Question: I've written a custom method on an Angular resource in my application for activating a user. The API endpoint is '/users/activate' and an activation code must be PUTed to this endpoint. This is what my resource looks like:
'''
app.factory('User', ['$resource',
function($resource){
return $resource('http://api.site.dev/users/:id', {id: '@id'}, {
activate: {method:'PUT', params:{code: '@code'}, url: 'http://api.site.dev/users/activate'}
});
}]);
'''
and I'm using it in my controller like so:
'''
User.activate({code: $routeParams.code});
'''
As you can see from the network log on Chrome, the activation code is being sent in the query string and request body:

How can I change the resource to just pass the activation code in the request body and not in the query string?
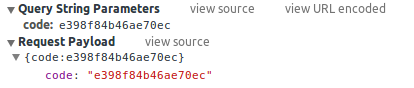
Answer: Just remove 'params' from the action declaration:
'''
activate: {method:'PUT', url: 'http://api.site.dev/users/activate'}
'''